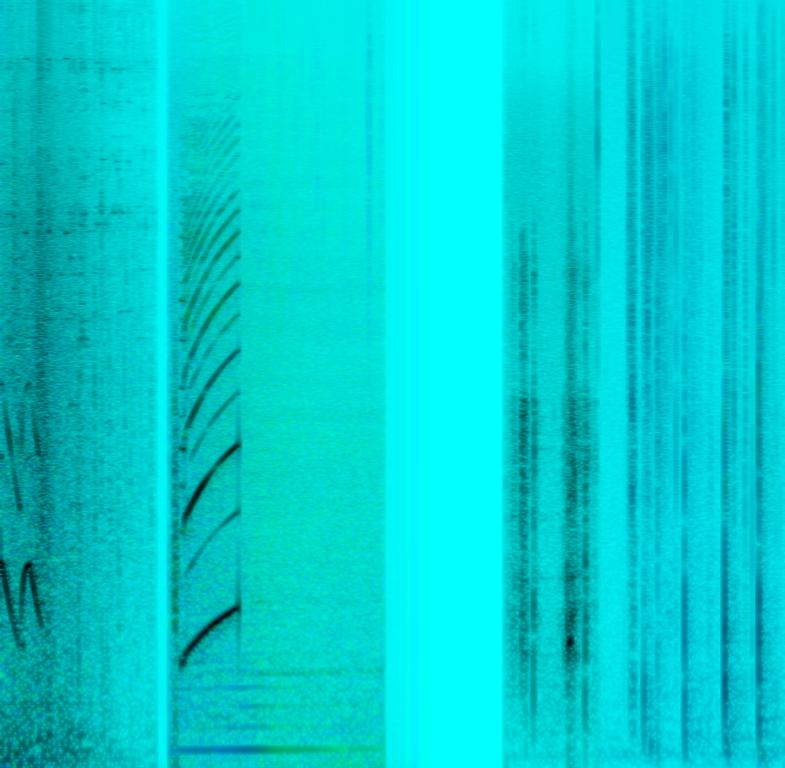
This audio is an animated movie clip. There are ambient street sounds like footsteps, car brakes being slammed, car crashing, police van or ambulance siren and a song at the end.